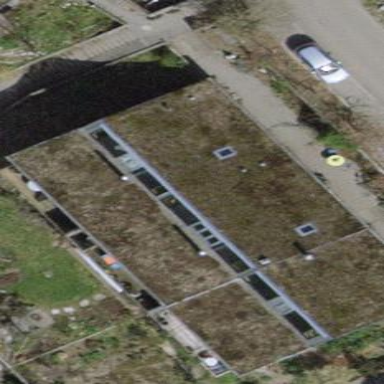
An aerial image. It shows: Terrace building.